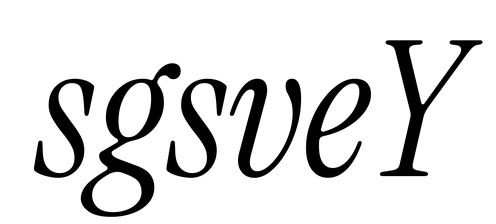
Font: InstrumentSerif-Italic